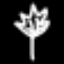
Label: leaf